Question: I'm currently working on this site: <URL> and the positioning works fine for desktop sizes, but when i shrink the window down or activate the Chrome mobile emulator the whole site becomes scrollable to the right with a white column without any content.
I just can't find the reason why this is visible as the whole html elements width goes to the visible area only.
Any help appreciated, thanks!

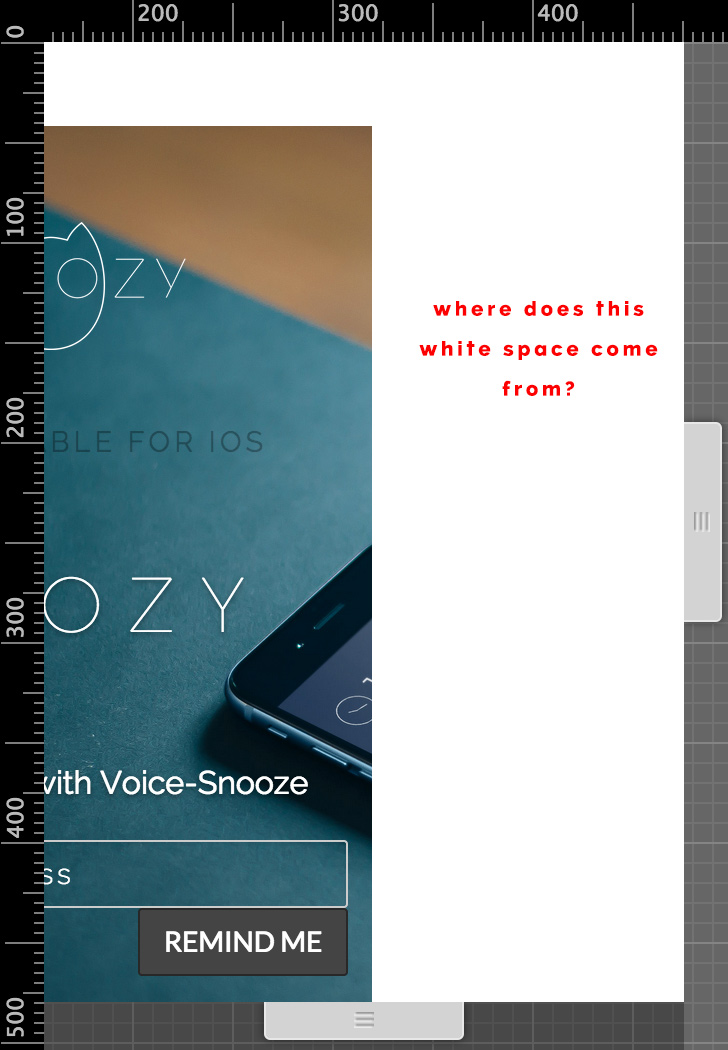
Answer: their is some hidden text that extends the width of the screen. Their are multiple ways to fix it but i prefer this one.
'''
.content p { word-break: break-all; }
'''
the reason is the text inside of this div, it helps me to add this line to my css to check these kinds of errors
'''
*{ background-color: black !important;
color: white !important;
border: 1px solid red !important}
'''